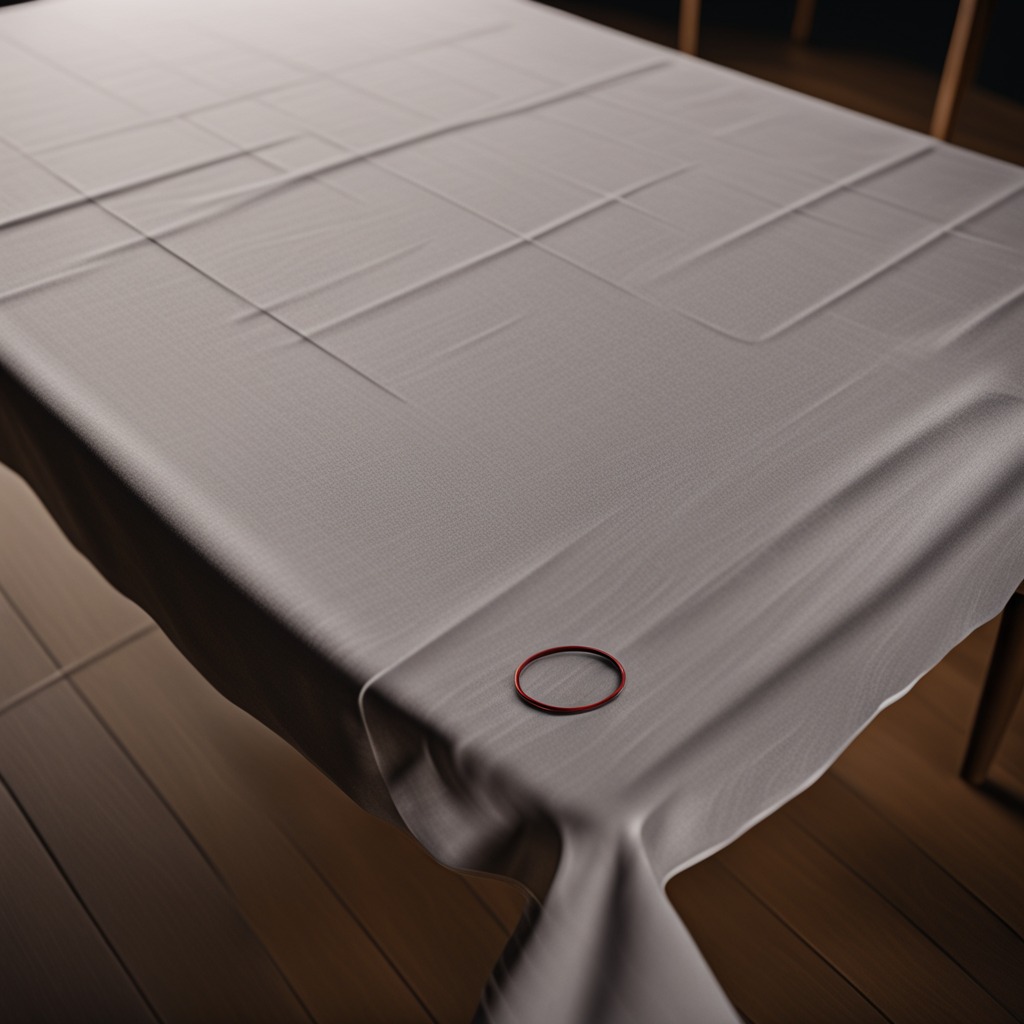
A rubber O-ring is lying on the wooden table.